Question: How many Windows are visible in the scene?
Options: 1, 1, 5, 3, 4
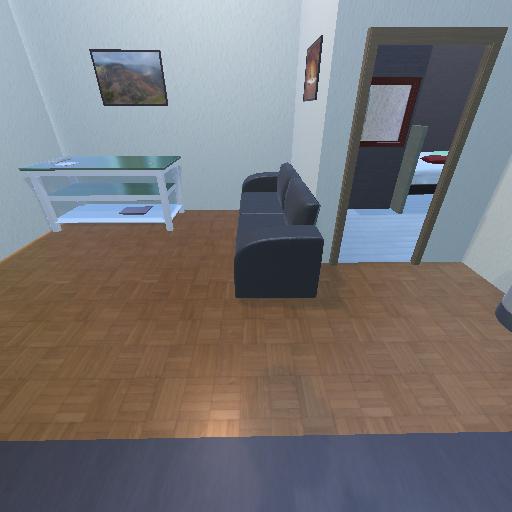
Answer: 1